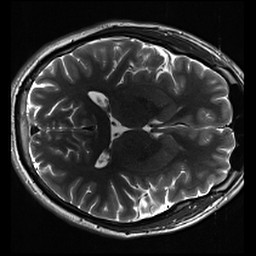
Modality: inplaneT2
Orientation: axial